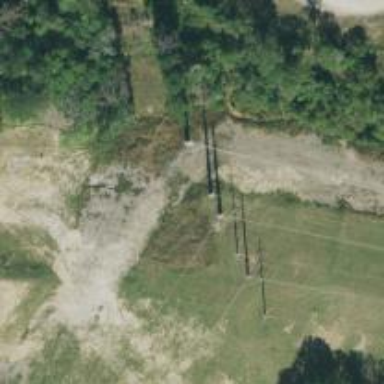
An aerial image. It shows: Power pole.